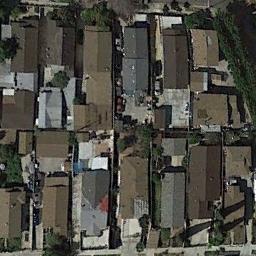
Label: dense_residential